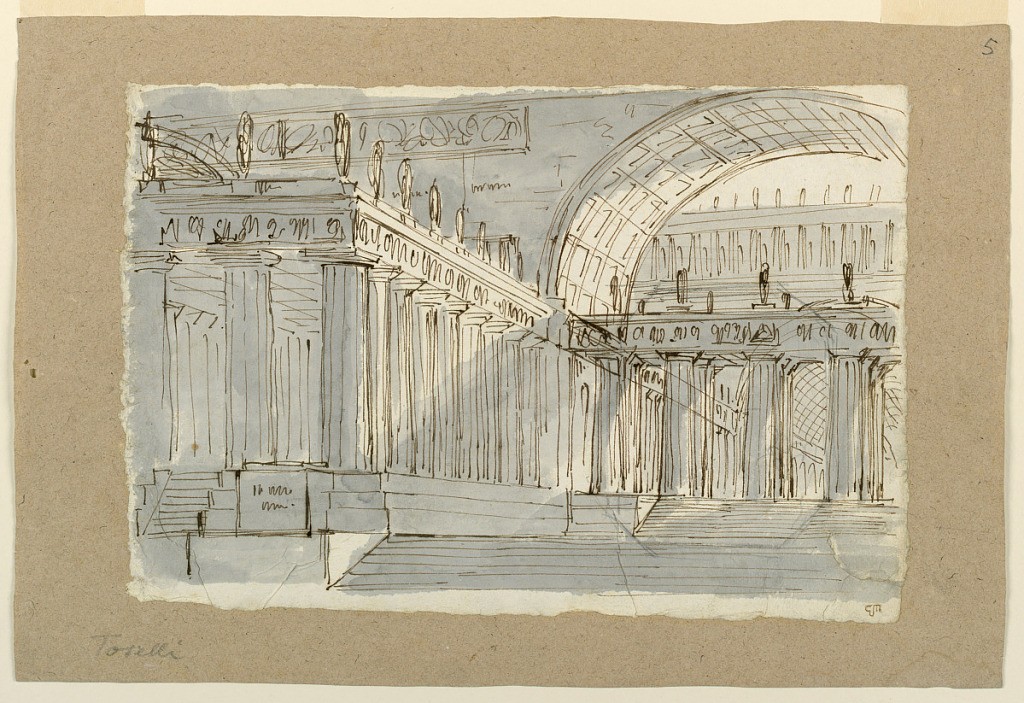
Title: Stage Design, Antique Building with Porticoes
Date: early 19th century
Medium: Pen and bistre ink, brush and sepia wash on paper
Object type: Drawing
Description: Horizontal rectangle. Antique building from inside with columns supporting friezes, coffered vaults.